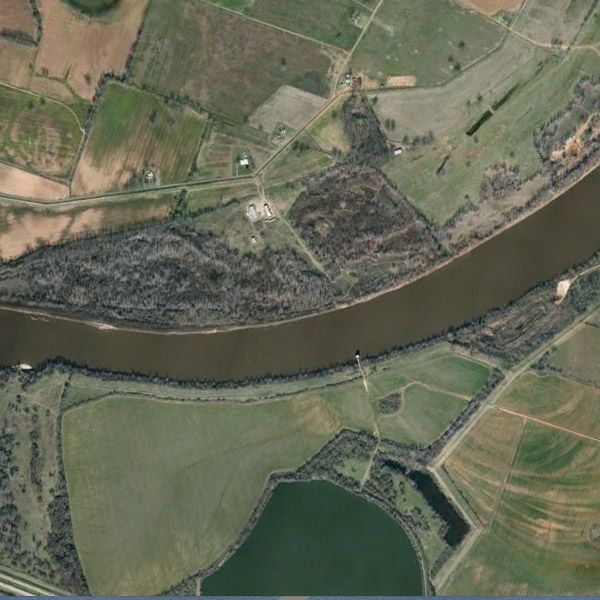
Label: River